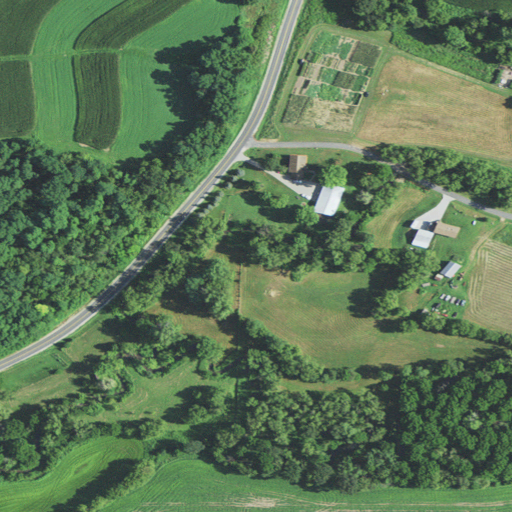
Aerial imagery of valley in Wisconsin named Spring Coulee containing pasture, deciduous forest, open development, cultivated crops, low intensity development, and medium intensity development